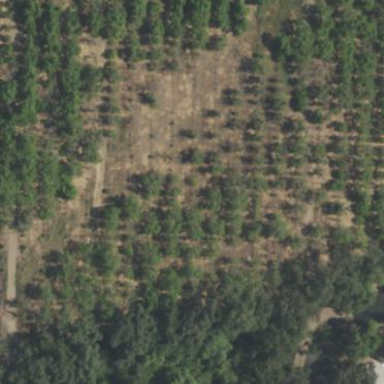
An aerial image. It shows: Orchard filled with walnut trees.